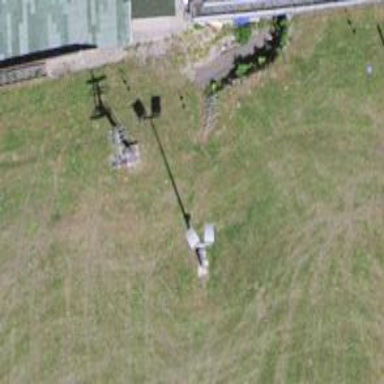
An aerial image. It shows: Pylon used for aerialway.